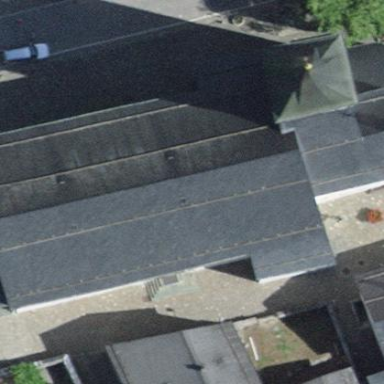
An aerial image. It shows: Church which is place of worship.